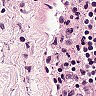
Metastatic tissue present: no